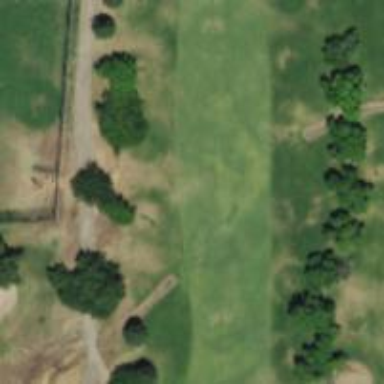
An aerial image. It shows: Golf hole.